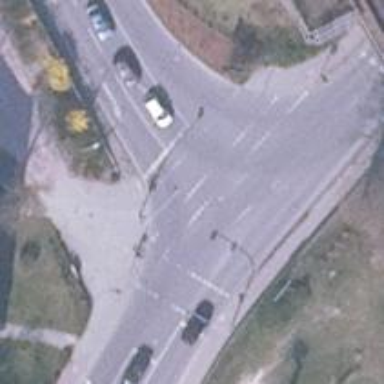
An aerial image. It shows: Road crossing with traffic signals.